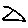
Label: triangle